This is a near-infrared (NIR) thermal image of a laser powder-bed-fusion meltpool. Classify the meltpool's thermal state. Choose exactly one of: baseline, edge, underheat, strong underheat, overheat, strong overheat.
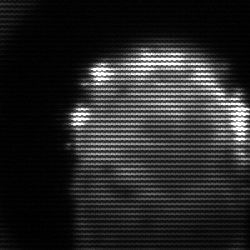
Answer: baseline